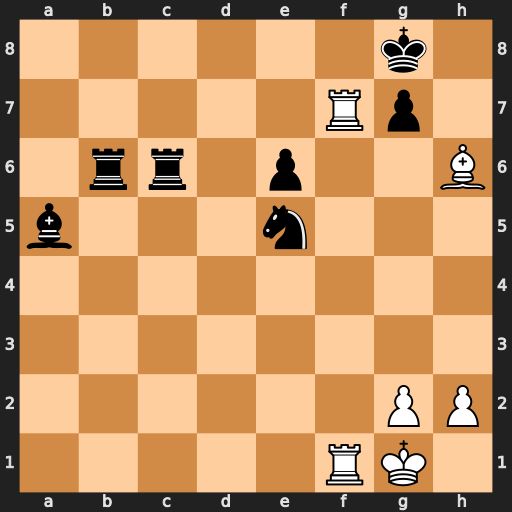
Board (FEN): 6k1/5Rp1/1rr1p2B/b3n3/8/8/6PP/5RK1
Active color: w
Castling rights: -
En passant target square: -
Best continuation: Rxg7+ Kh8 Rf8#